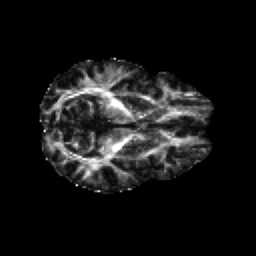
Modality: FA
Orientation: axial
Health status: healthy
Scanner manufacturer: philips
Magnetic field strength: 3 T
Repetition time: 9.75 s
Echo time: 0.092 s